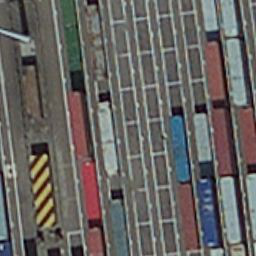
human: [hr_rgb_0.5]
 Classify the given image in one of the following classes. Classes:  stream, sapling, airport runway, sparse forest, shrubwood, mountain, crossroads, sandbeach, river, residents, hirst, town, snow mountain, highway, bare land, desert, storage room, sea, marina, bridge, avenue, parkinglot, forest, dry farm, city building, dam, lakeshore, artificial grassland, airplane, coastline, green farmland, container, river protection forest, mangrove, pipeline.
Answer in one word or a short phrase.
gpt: container